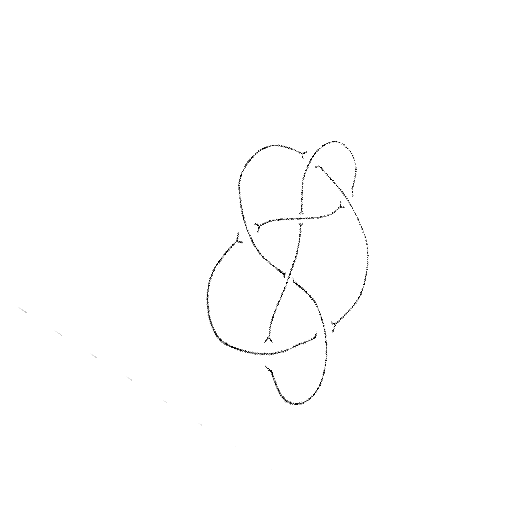
Crossing number: 7